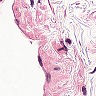
Metastatic tissue present: no